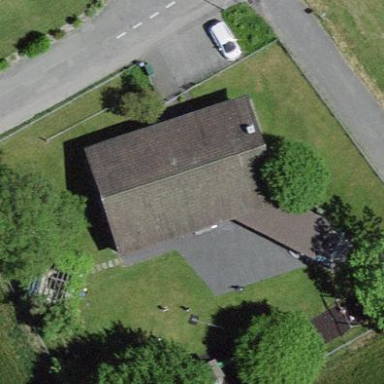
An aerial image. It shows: Kindergarten.